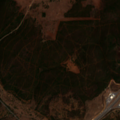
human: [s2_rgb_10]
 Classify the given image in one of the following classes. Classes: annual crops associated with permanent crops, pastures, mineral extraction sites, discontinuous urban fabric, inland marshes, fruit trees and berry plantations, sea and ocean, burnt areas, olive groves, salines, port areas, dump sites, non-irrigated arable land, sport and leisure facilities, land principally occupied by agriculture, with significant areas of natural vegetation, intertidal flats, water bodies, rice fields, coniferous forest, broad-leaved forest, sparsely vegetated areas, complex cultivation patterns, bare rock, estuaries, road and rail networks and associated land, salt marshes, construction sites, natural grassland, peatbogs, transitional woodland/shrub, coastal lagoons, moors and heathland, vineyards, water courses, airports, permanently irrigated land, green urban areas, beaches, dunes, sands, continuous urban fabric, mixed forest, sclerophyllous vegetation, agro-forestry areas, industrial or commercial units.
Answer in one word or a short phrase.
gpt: fruit trees and berry plantations, pastures, annual crops associated with permanent crops, land principally occupied by agriculture, with significant areas of natural vegetation, sclerophyllous vegetation